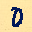
Label: 0